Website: apple
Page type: delivery-shipping
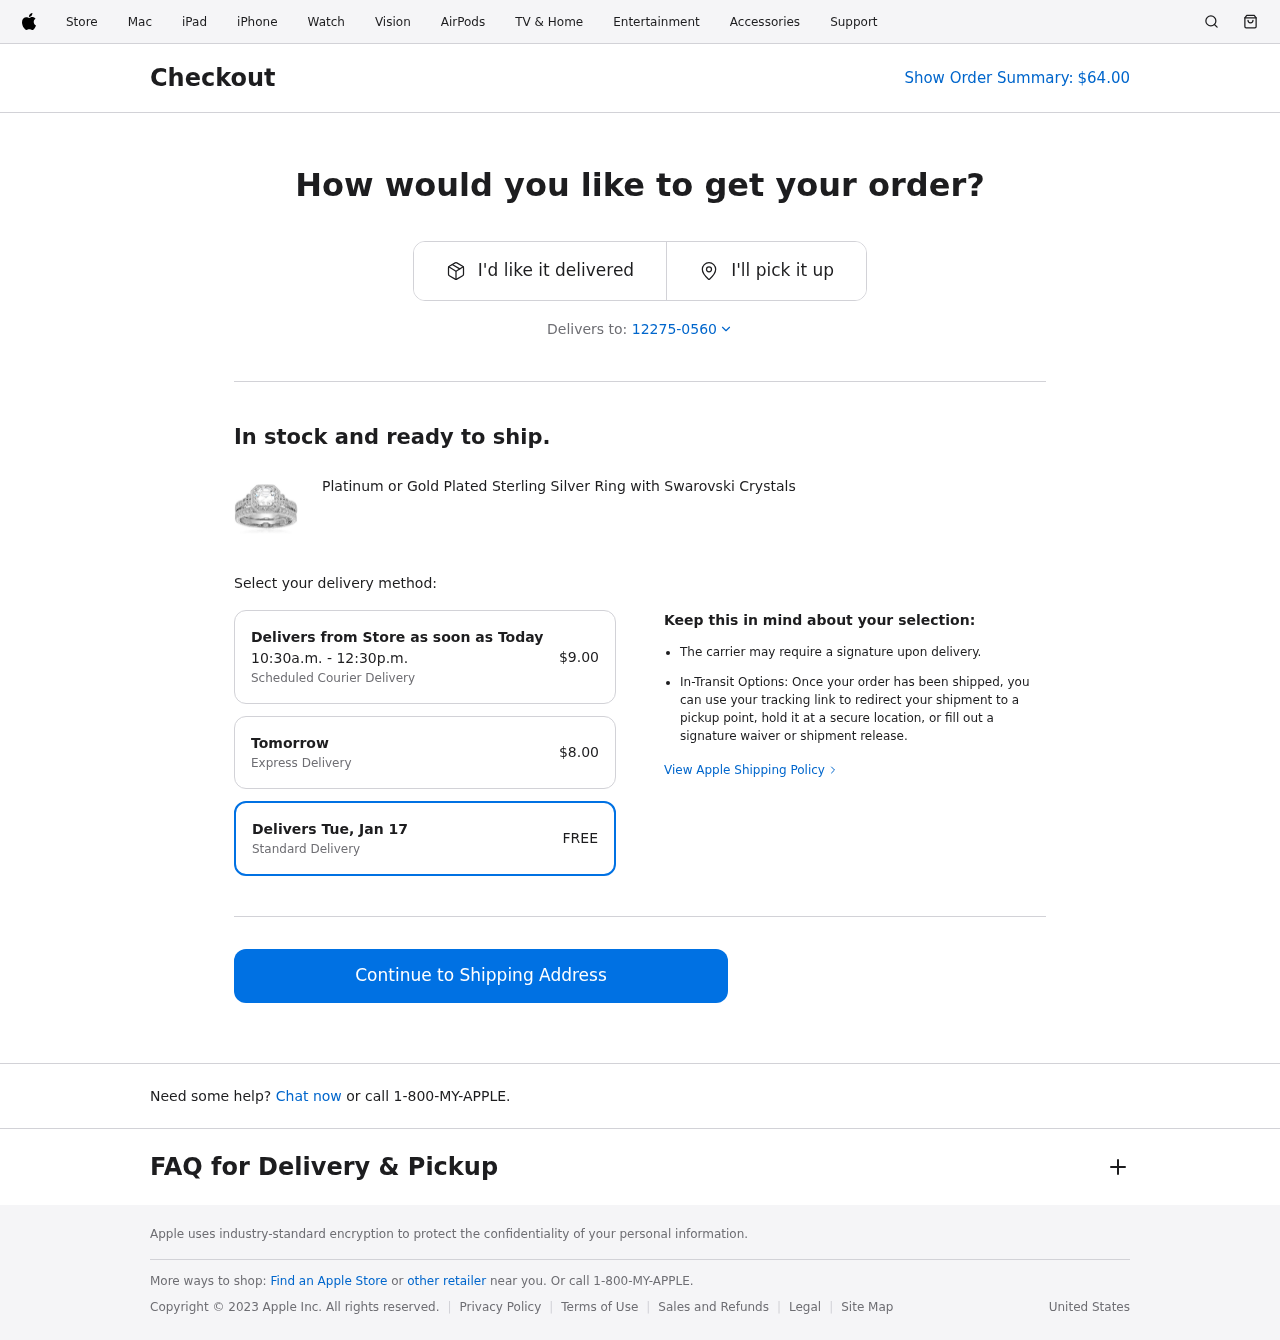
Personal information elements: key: PII_POSTCODE_FULL
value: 12275-0560
Product elements: key: PRODUCT1_NAME
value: Platinum or Gold Plated Sterling Silver Ring with Swarovski Crystals
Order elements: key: ORDER_TOTAL
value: $64.00
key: ORDER_DELIVERY_DATE_SAMEDAY
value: Today
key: ORDER_SHIPPING_COST_SAMEDAY
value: $9.00
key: ORDER_DELIVERY_DATE_EXPRESS
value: Tomorrow
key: ORDER_SHIPPING_COST_EXPRESS
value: $8.00
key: ORDER_DELIVERY_DATE
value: Delivers Tue, Jan 17
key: ORDER_SHIPPING_COST
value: FREE